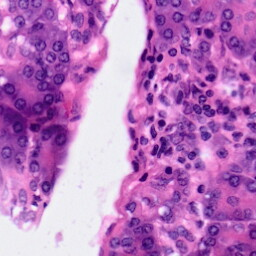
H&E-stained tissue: Pancreatic